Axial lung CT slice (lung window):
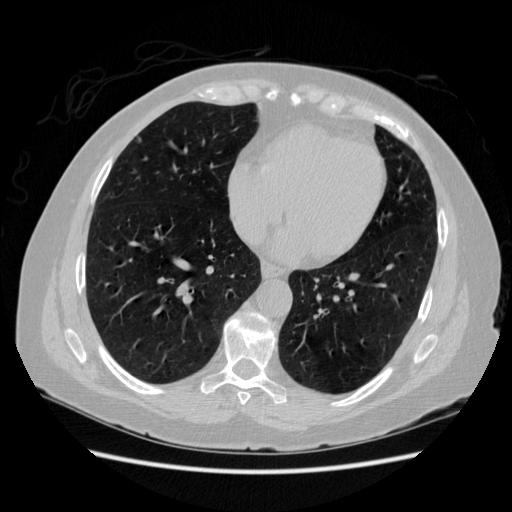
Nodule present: yes
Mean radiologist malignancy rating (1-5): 2.5